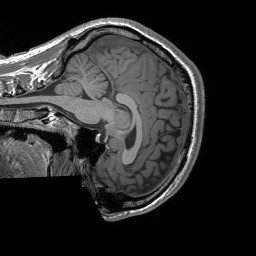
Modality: T1w
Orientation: sagittal